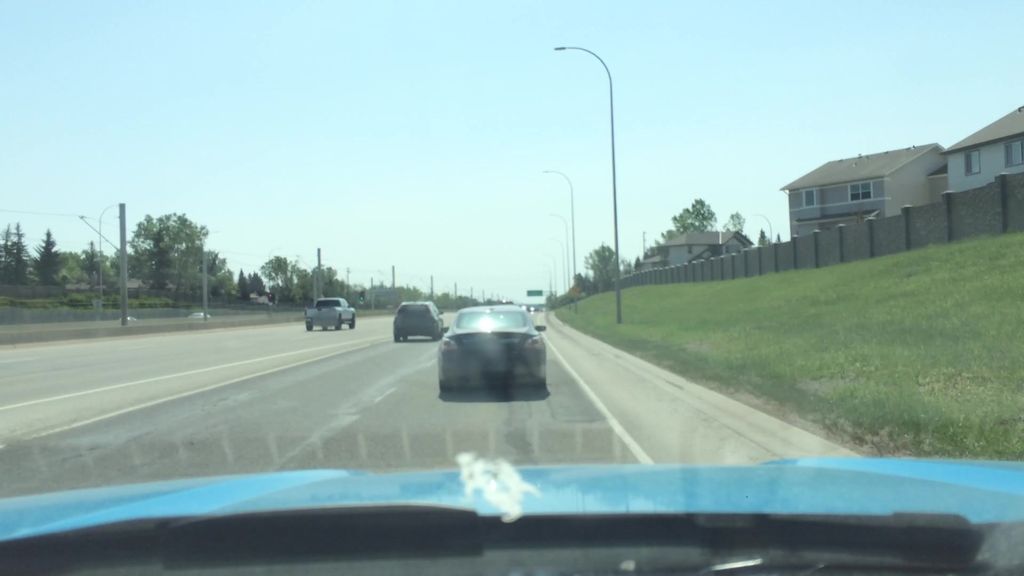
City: calgary